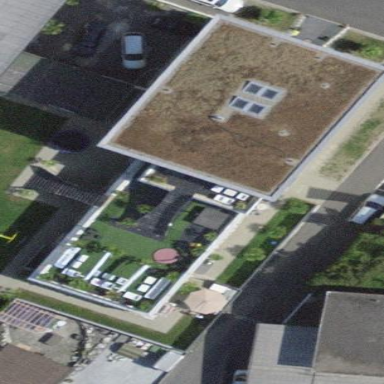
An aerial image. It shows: Office building.